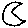
Label: moon